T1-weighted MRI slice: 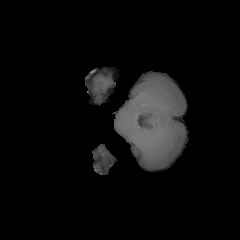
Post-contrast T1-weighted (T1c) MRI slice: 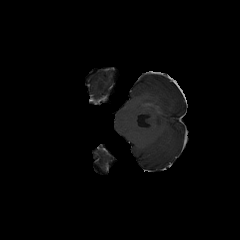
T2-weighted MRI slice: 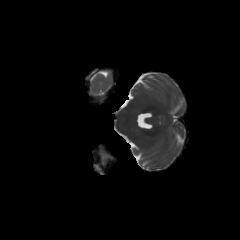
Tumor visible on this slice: no